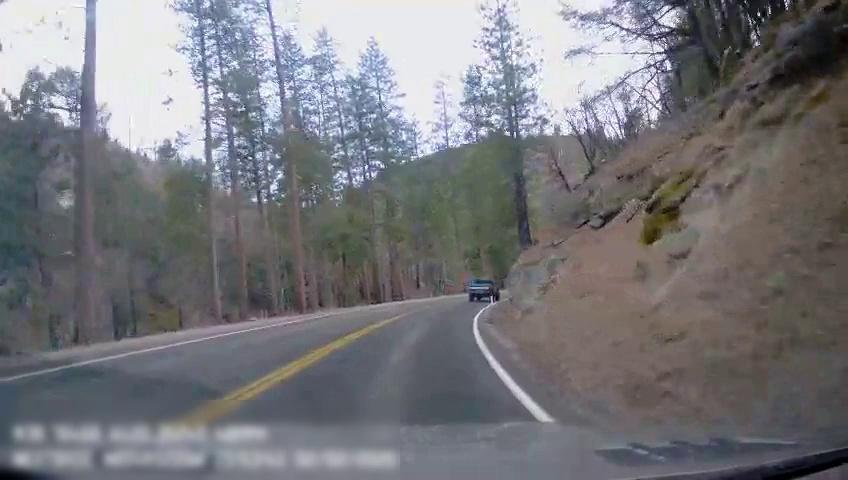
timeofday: Day
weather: Sunny
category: Drivable Space
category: Vehicles | Truck
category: Lanes | Current Lane
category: Lanes | Current Lane
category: Lanes | Alternate Lane